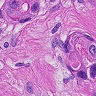
Metastatic tissue present: yes